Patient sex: F
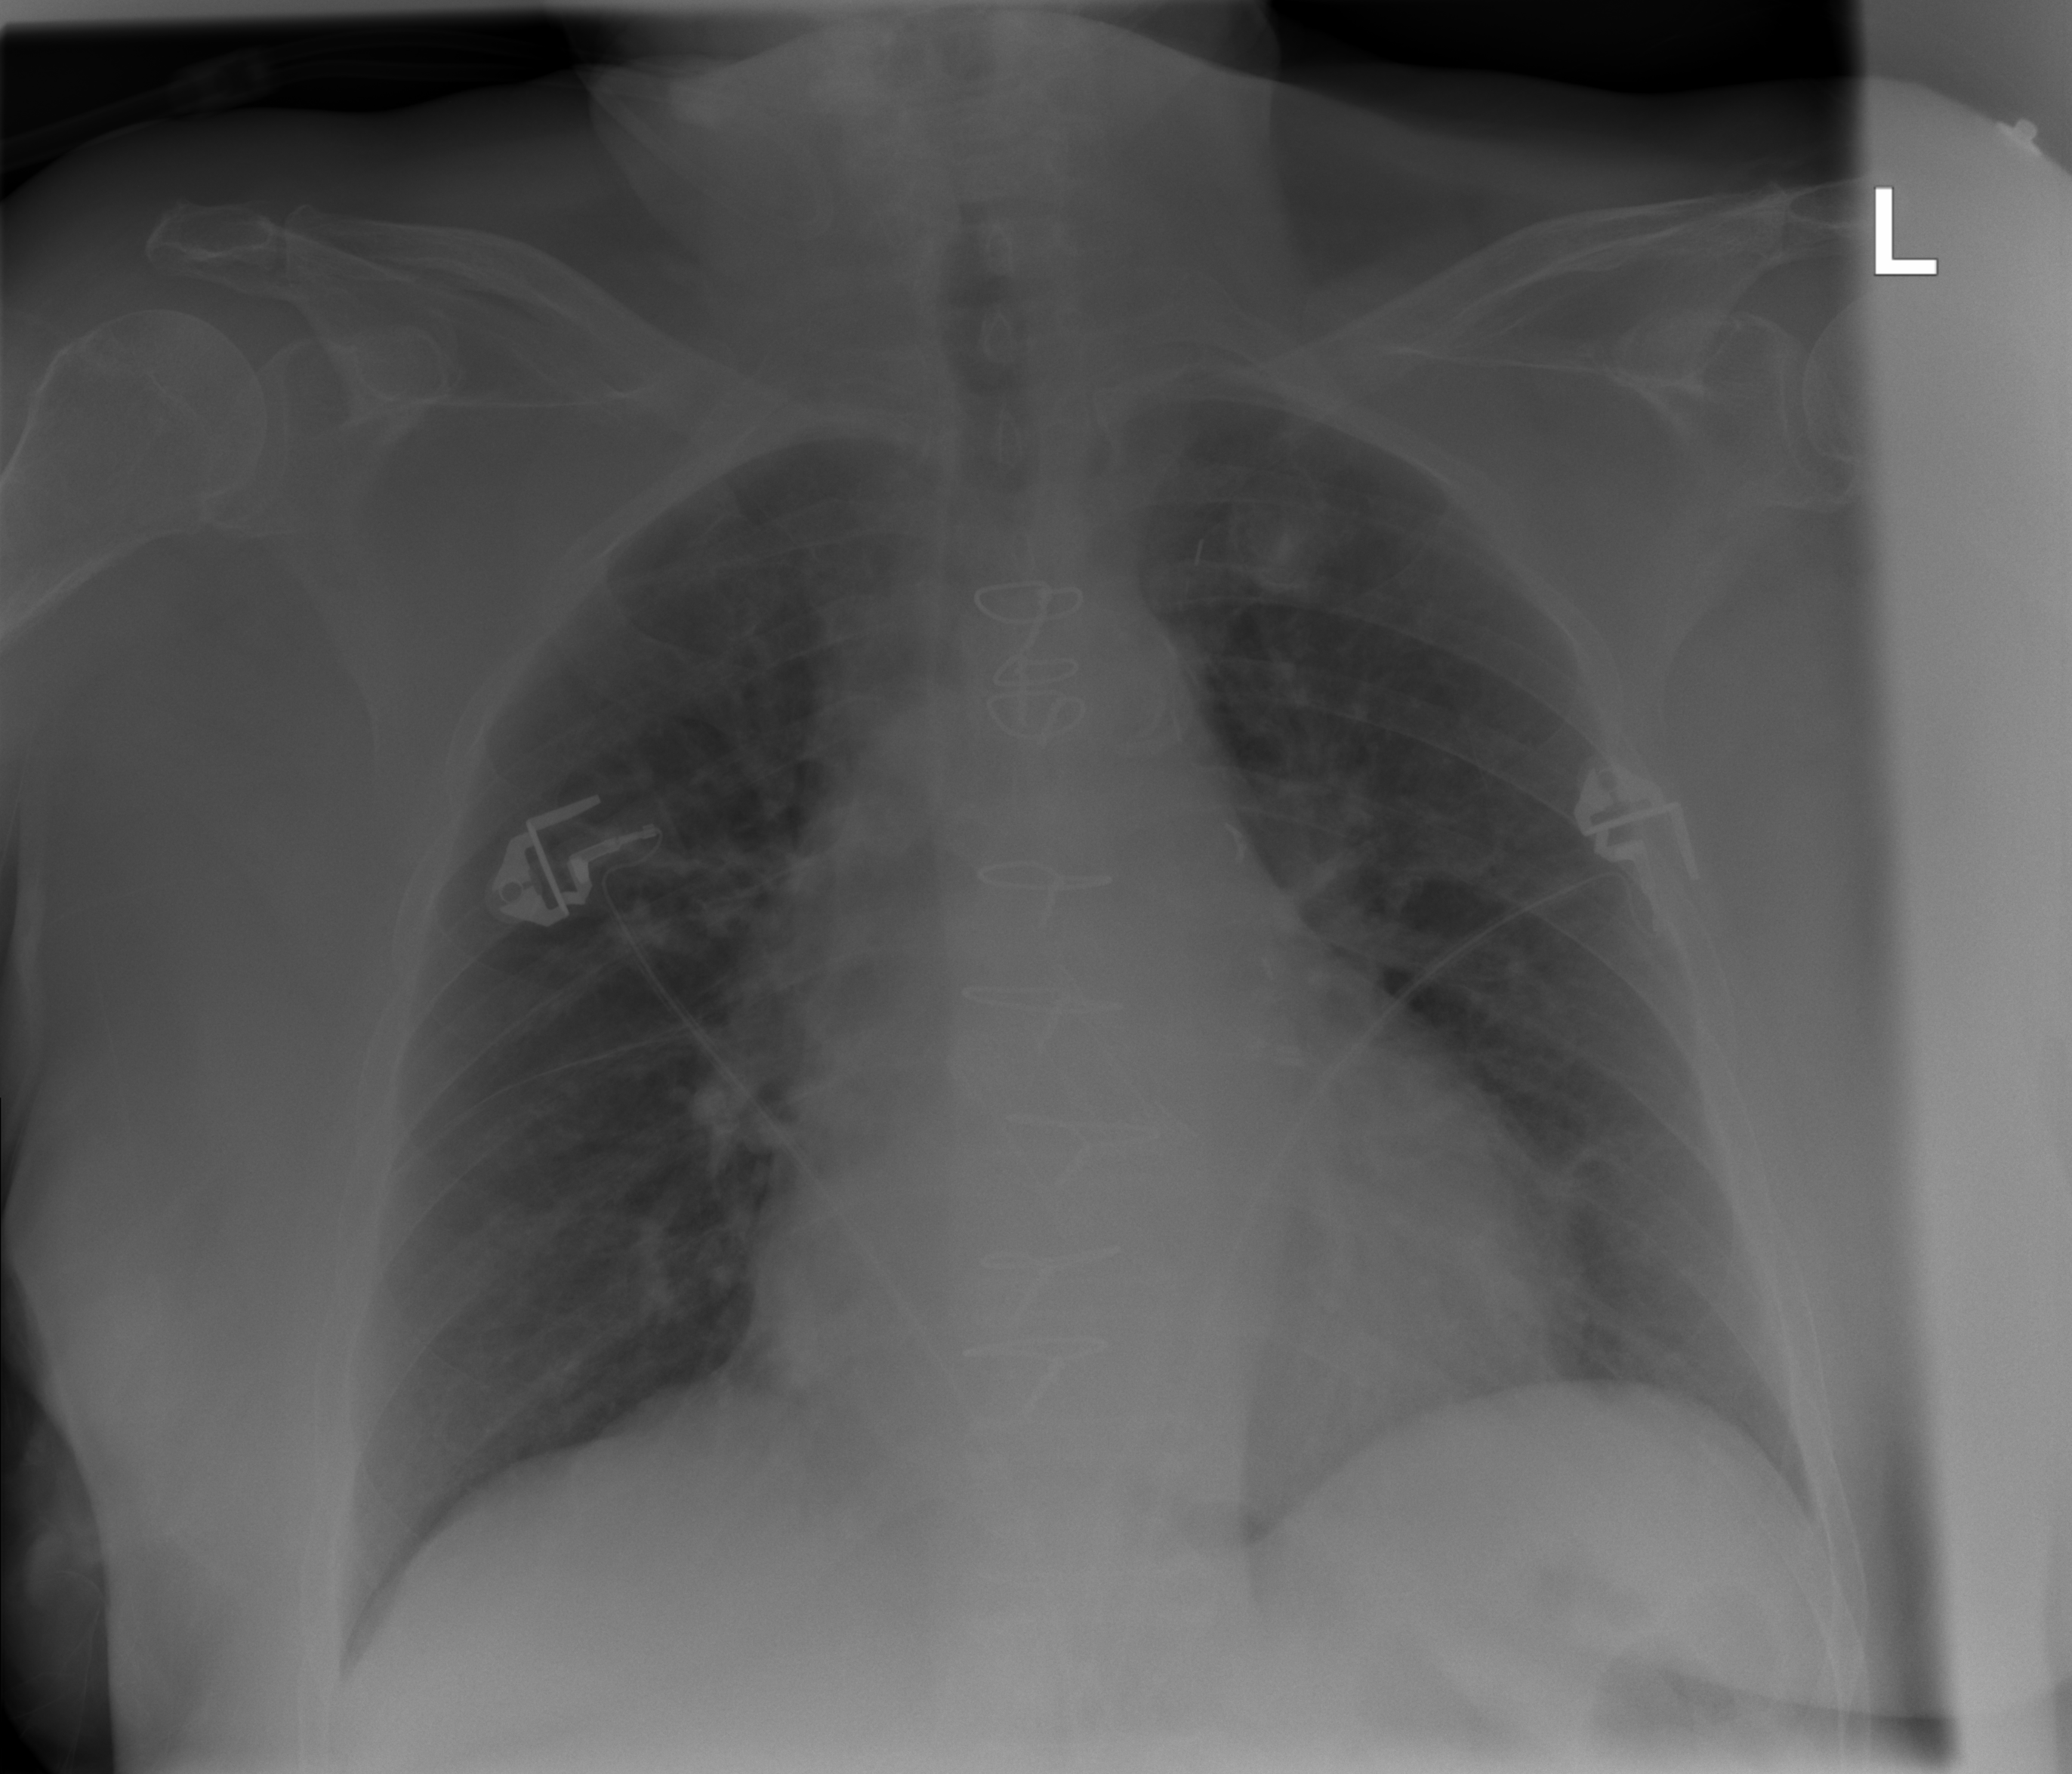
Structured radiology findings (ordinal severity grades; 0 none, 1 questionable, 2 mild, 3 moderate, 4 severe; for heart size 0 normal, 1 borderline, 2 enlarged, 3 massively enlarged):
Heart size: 2
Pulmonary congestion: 2
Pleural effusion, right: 0
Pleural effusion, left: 0
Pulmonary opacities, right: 0
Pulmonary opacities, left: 0
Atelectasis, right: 0
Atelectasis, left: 0